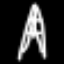
Label: The Eiffel Tower